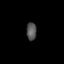
Tissue: skin
Cell type: Others
Senescence score: 0.6973
Nuclear area (px): 177
Mean DAPI intensity: 83.61